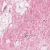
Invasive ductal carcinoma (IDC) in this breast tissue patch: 0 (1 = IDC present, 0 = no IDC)